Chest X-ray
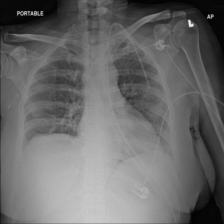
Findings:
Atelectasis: negative
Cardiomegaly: negative
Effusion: negative
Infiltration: positive
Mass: negative
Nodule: negative
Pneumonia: negative
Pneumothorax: positive
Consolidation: negative
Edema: negative
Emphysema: negative
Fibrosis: negative
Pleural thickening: negative
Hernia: negative